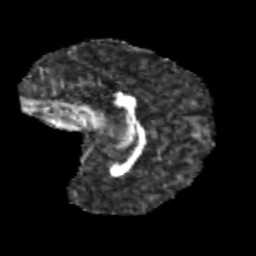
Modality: FA
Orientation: sagittal
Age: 13
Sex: male
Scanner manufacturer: siemens
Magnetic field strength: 3 T
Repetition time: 3.8 s
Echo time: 0.07 s